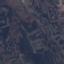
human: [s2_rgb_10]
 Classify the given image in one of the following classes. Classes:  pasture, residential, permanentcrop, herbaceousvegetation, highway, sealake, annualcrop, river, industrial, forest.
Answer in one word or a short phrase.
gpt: HerbaceousVegetation